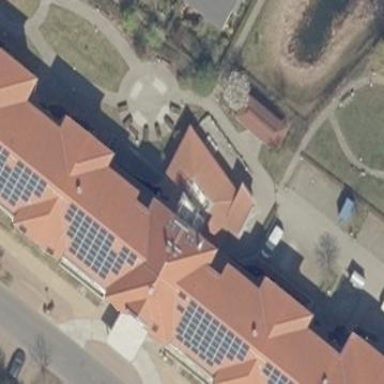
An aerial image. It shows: Nursing home.